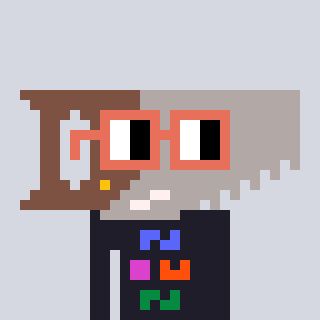
a pixel art character with square orange glasses, a saw-shaped head and a grayscale-colored body on a cool background